Question: I am trying to run a simple unit test on my model. The problem is every time I run the test, my database table is dropped. I have public $dropTables = false; Can anyone figure out why the merchant_rejects table is still being dropped? As you will see, I've tried many different methods in my fixture.
I guess I will have to step through the code and figure out when the table is dropped.
Here is the code for my fixture MovieStarFixture.php:
'''
class MovieStarFixture extends CakeTestFixture {
// NEW TRY from http://stackoverflow.com/a/<PHONE>/55124
var $name = 'MovieStar';
var $fields = array(
'id' => array(
'type'=>'string',
'null' => false,
'default' => NULL,
'length' => 36,
'key' => 'primary'),
'movie_id' => array(
'type'=>'string',
'null' => false,
'default' => NULL,
'length' => 36),
'trace' => array('type'=>'string', 'null' => false, 'default' => NULL),
'star_date' => array(
'type'=>'datetime',
'null' => false,
'default' => NULL),
'movie_star_type_id' => array(
'type'=>'string',
'null' => false,
'default' => NULL,
'length' => 36),
'code' => array('type'=>'text', 'null' => false, 'default' => NULL),
'amount' => array('type'=>'float', 'null' => false, 'default' => 0),
'movie_star_recurrance_id' => array(
'type'=>'string',
'null' => false,
'default' => NULL,
'length' => 36),
'open' => array('type'=>'boolean', 'null' => false, 'default' => '1'),
'loss_axia' => array('type'=>'float', 'null' => true, 'default' => 0),
'loss_mgr1' => array('type'=>'float', 'null' => true, 'default' => 0),
'loss_mgr2' => array('type'=>'float', 'null' => true, 'default' => 0),
'loss_rep' => array('type'=>'float', 'null' => true, 'default' => 0)
);
var $records = array(
array(
'id' => '52ab9259-<PHONE>-8d6f-4ac6c0a81cd7',
'movie_id' => '440b7d13-5618-4560-be1d-93c5a2900a5e',
'trace' => '3331313133423',
'star_date' => '2013-12-13',
'movie_star_type_id' => '64f7c386-6725-4c62-83ac-ae309bec8b10',
'code' => 'C01',
'amount' => '<PHONE>',
'movie_star_recurrance_id' => '',
'open' => true,
'loss_axia' => '23.0000',
'loss_mgr1' => '0',
'loss_mgr2' => '0',
'loss_rep' => '0'
));
// THESE ARE ALL OF THE OTHER METHODS I HAVE TRIED
// Loading Fixture Methods / / / / / / / / / / / / / / / / / / / / / / / /
// #1 - Import model and records / / / / / / / / / / / / / / / / / / / / /
//public $import = array('model' => 'MovieStar', 'records' => true);
// #2 - Use onlt table info - no model / / / / / / / / / / / / / / / / / /
// public $import = array('table' => 'movie_stars', 'records' => true);
// #3 - Specify Model and Create Records - Binds Data to Database/ / / / /
/*
public $records = array(
array(
'MovieStar' => array(
'id' => '52ab917d-549c-493b-9ef5-54a1c0a81cd7',
'movie_id' => '440b7d13-5618-4560-be1d-93c5a2900a5e',
'trace' => '<PHONE>',
'star_date' => '2013-12-13',
'movie_star_type_id' => '64f7c386-6725-4c62-83ac-ae309bec8b10',
'code' => 'C01',
'amount' => '<PHONE>',
'movie_star_recurrance_id' => '',
'open' => true,
'loss_axia' => null,
'loss_mgr1' => null,
'loss_mgr2' => null,
'loss_rep' => null
)
)
);
public $import = array('model' => 'MovieStar', 'records' => false);
*/
// #4 - Specify Model and Create Records in Init / / / / / / / / / / / / /
// public $import = 'MovieStar';
/* public function init() {
$records = array(
array(
'MovieStar' => array(
'id' => '52ab917d-549c-493b-9ef5-54a1c0a81cd7',
'movie_id' => '440b7d13-5618-4560-be1d-93c5a2900a5e',
'trace' => '<PHONE>',
'star_date' => '2013-12-13',
'movie_star_type_id' => '64f7c386-6725-4c62-83ac-ae309bec8b10',
'code' => 'C01',
'amount' => '<PHONE>',
'movie_star_recurrance_id' => '523525',
'open' => true,
'loss_axia' => null,
'loss_mgr1' => null,
'loss_mgr2' => null,
'loss_rep' => null
)
)
);
parent::init();
}*/
// #5 - Try Model Setup / / / / / / / / / / / / / / / / / / / / / / / /
// This drops all records after the first test
/*public $records = array(
array(
'MovieStar' => array(
'id' => '52ab917d-549c-493b-9ef5-54a1c0a81cd7',
'movie_id' => '440b7d13-5618-4560-be1d-93c5a2900a5e',
'trace' => '<PHONE>',
'star_date' => '2013-12-13',
'movie_star_type_id' => '64f7c386-6725-4c62-83ac-ae309bec8b10',
'code' => 'C01',
'amount' => '<PHONE>',
'movie_star_recurrance_id' => '',
'open' => true,
'loss_axia' => null,
'loss_mgr1' => null,
'loss_mgr2' => null,
'loss_rep' => null
)
)
);
}*/
'''
This is my MovieStarTest.php :
'''
<?php
App::uses('Controller', 'Controller');
App::uses('View', 'View');
App::uses('MovieStar', 'Model');
/**
* MovieStar Test Case
*
*/
class MovieStarTest extends CakeTestCase {
/**
* Fixtures
*
* @var array
*/
public $fixtures = array(
'app.movie_star'//,
//'app.movie_star_recurrance',
//'app.movie_star_type',
//'app.movie',
//'app.user',
//'app.movie_star_line',
//'app.movie_star_status'
);
public $autoFixtures = false;
public $dropTables = false;
/**
* setUp method
*
* @return void
*/
public function setUp() {
parent::setUp();
$this->MovieStar =& ClassRegistry::init('MovieStar');
$this->MovieStar->useDbConfig = 'test';
//$this->MovieStar->query("SELECT truncate_tables('axia')");
// load data
$this->loadFixtures('MovieStar');
}
/**
* tearDown method
*
* @return void
*/
public function testFixtures() {
$numberOfResults = $this->MovieStar->find('count');
debug($numberOfResults);
$resultGreaterThanMinimumValue = $numberOfResults > 2;
$this->assertTrue($resultGreaterThanMinimumValue);
}
public function testFixtures2() {
$numberOfResults = $this->MovieStar->find('count');
debug('$numberOfResults');
debug($numberOfResults);
$resultIsZero = $numberOfResults == 0;
$this->assertTrue($resultIsZero);
}
public function testFindStarsByMovieId() {
$movieId = '440b7d13-5618-4560-be1d-93c5a2900a5e';
$result = $this->MovieStar->findStarsByMovieId($movieId);
$expected = array(
array(
'MovieStar' => array(
'id' => '52ab9259-<PHONE>-8d6f-4ac6c0a81cd7',
'movie_id' => '440b7d13-5618-4560-be1d-93c5a2900a5e',
'trace' => '3331313133423',
'star_date' => '2013-12-13',
'movie_star_type_id' => '64f7c386-6725-4c62-83ac-ae309bec8b10',
'code' => 'C01',
'amount' => '<PHONE>',
'movie_star_recurrance_id' => '',
'open' => true,
'loss_axia' => '23.0000',
'loss_mgr1' => null,
'loss_mgr2' => null,
'loss_rep' => null
)
)
);
debug("Expected");
debug($expected);
debug("Result");
debug($result);
$this->assertEquals($expected, $result);
}
public function tearDown() {
//$this->MovieStar->deleteAll(true, true);
//unset($this->MovieStar);
parent::tearDown();
}
}
'''
I am supposed to be able to not drop tables by adding
'''
public $dropTables = false;
'''
But I don't see the value of dropTables checked before this method in lib/Cake/TestSuite/Fixture/CakeFixtureManager.php

Actually this would truncate the entire db. Where is my table being dropped?
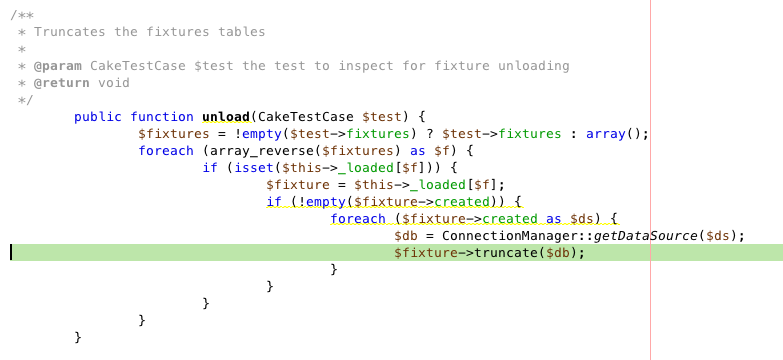
Answer: It is default behaviour for CakePHP to create and drop all tables when testing.
So that they are (re)created for each test, you have the following options:
1. Create the schema and the records in the Fixture.
2. Import the schema from the database and create the records in the Fixture.
3. Import the schema and the records from the database.
I use option no. 2 as I have too much data for CakePHP to import (and drop) for each test.
'''
public $import = array('model' => 'YourModel', 'records' => false, 'connection' => 'default');
'''
I specified the connection "default" so that CakePHP looks to my default connection to import schema information. I think the problem is that your $import variable is trying to import tables from the test connection. These will stop existing after the first run, when they are dropped.